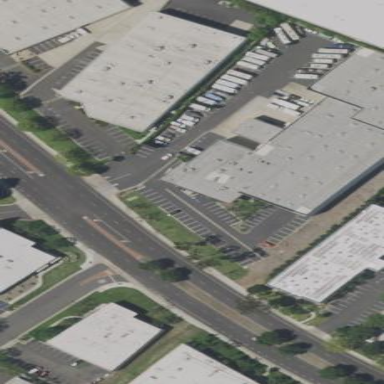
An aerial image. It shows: Commercial area.